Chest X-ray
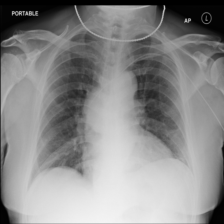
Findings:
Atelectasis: negative
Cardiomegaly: negative
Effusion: negative
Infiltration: negative
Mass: positive
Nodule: negative
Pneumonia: negative
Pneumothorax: negative
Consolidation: negative
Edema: negative
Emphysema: negative
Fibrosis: negative
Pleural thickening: negative
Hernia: negative